Aerial crown-view tile of a tropical tree (Barro Colorado Island, Panama), acquired 20250414:
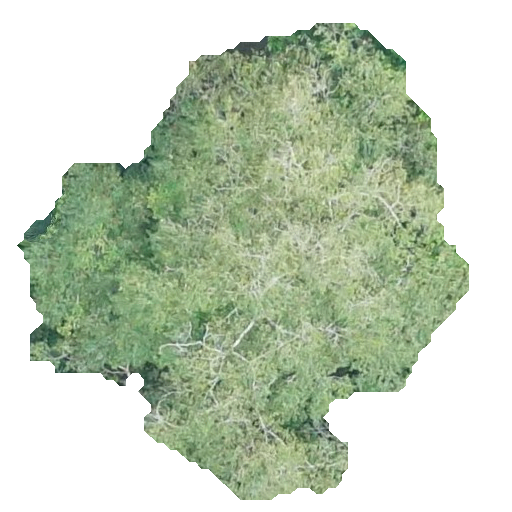
Species: Chrysophyllum cainito
GBIF accepted scientific name: Chrysophyllum cainito
Crown area: 201.037 m²